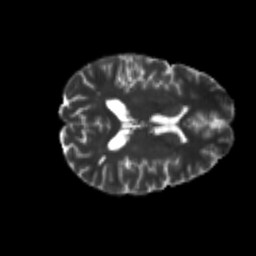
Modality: T2w
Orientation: axial
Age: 21
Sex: female
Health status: healthy
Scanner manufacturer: philips
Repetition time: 7.396 s
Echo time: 0.08599 s